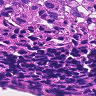
Metastatic tissue present: yes